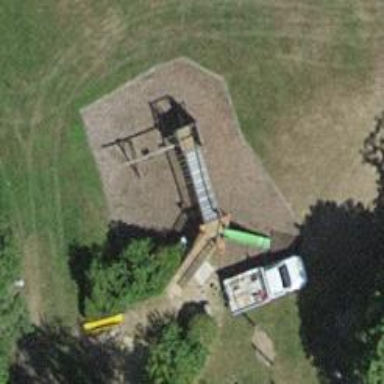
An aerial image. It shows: Playground featuring slide.